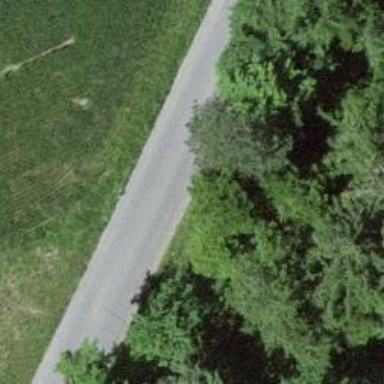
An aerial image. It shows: Unclassified road with asphalt surface.